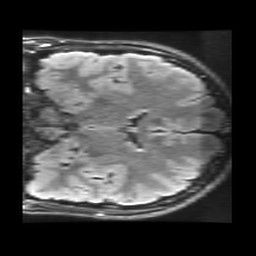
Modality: FLAIR
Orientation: coronal
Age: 20
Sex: male
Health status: healthy
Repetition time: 12 s
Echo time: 0.09782 s